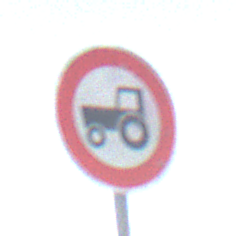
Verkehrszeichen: VerbotKraftfahrzeugeZuegeNichtSchneller25
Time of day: MorningAfternoon
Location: Outdoor (RoadRail)
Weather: PartlyCloudy
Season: NotSpecified
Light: Natural